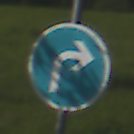
Verkehrszeichen: VorgeschriebeneFahrtrichtungRechts
Umgebung: Outdoor, Nature
Tageszeit: MorningAfternoon
Wetter: PartlyCloudy
Licht: Natural
Jahreszeit: NotSpecified
Kontrast: HighContrast